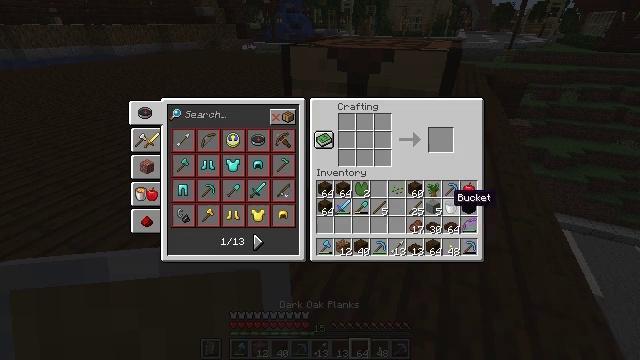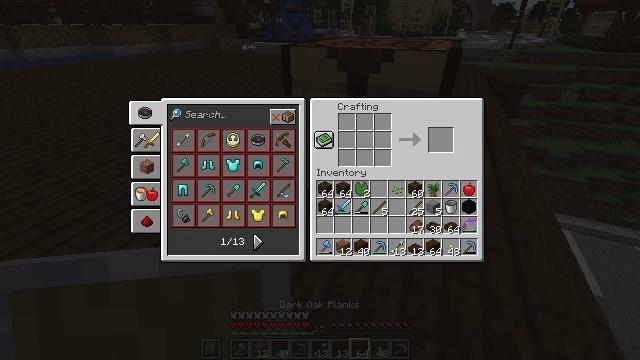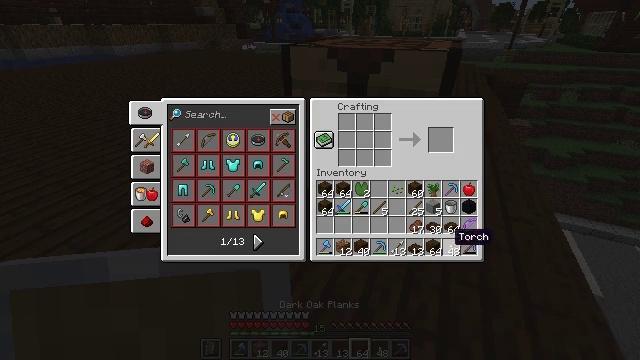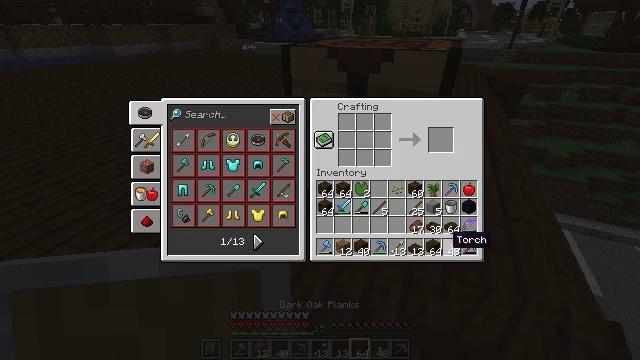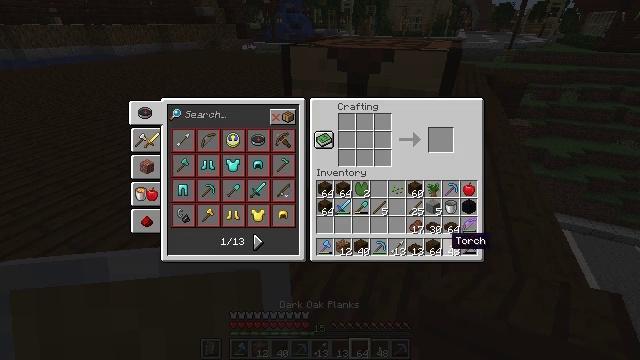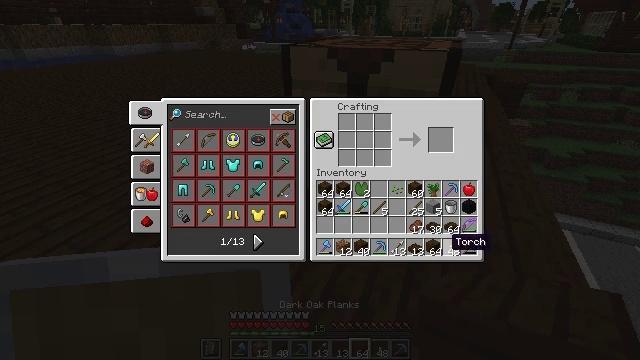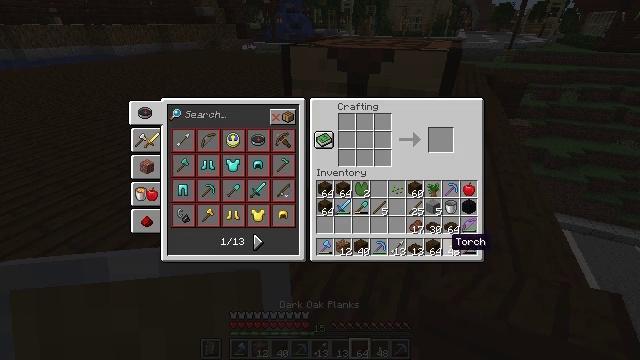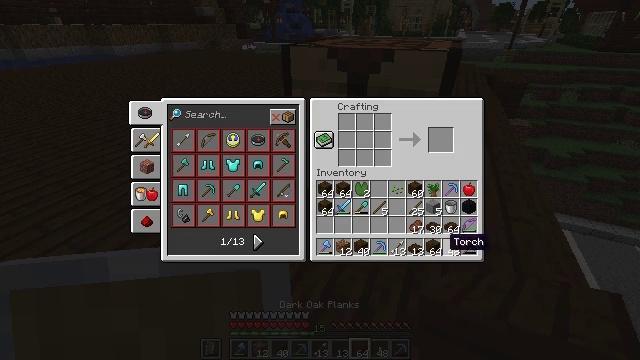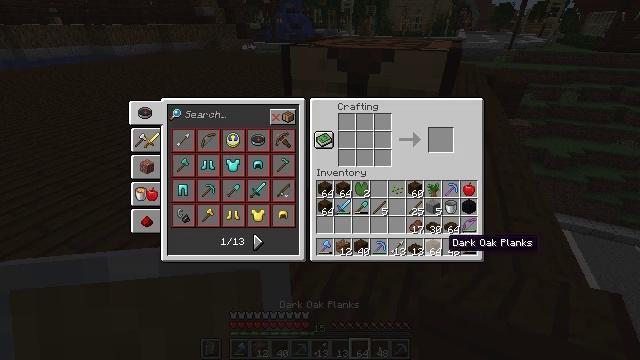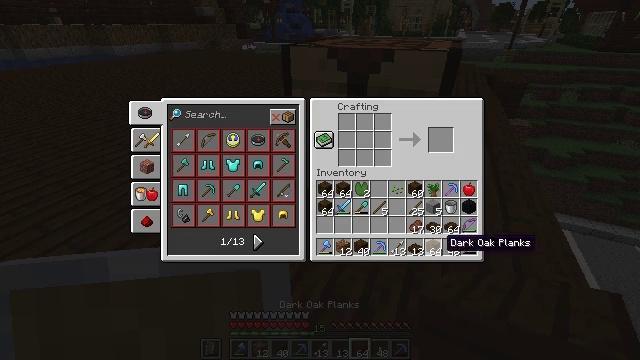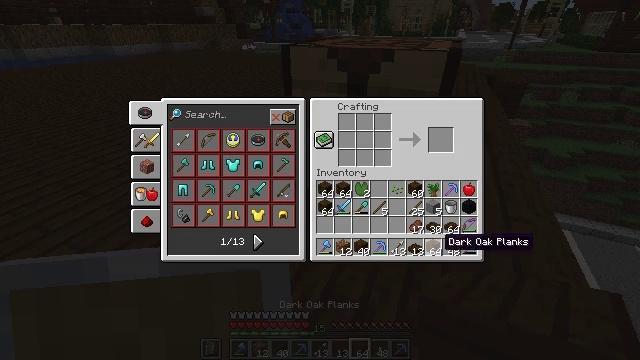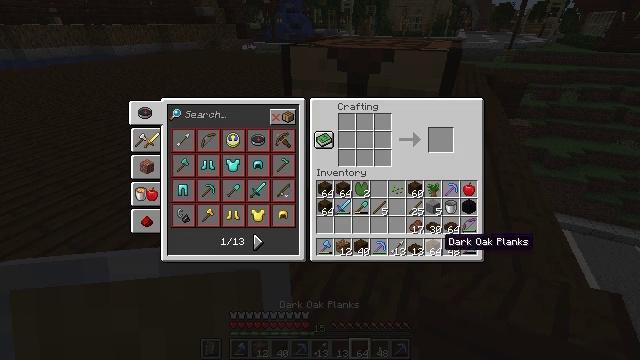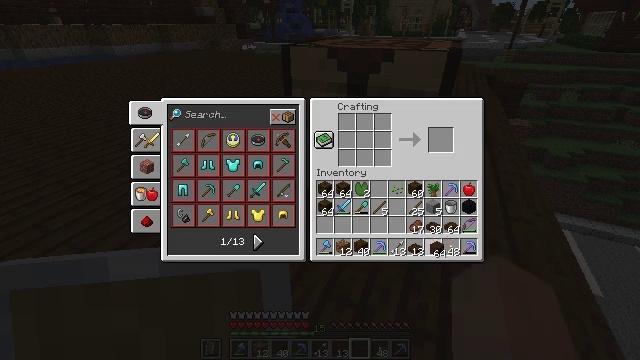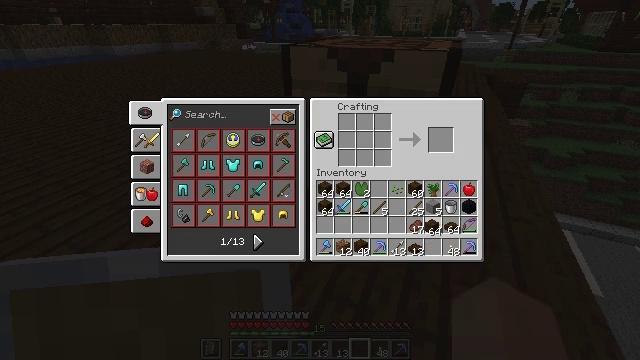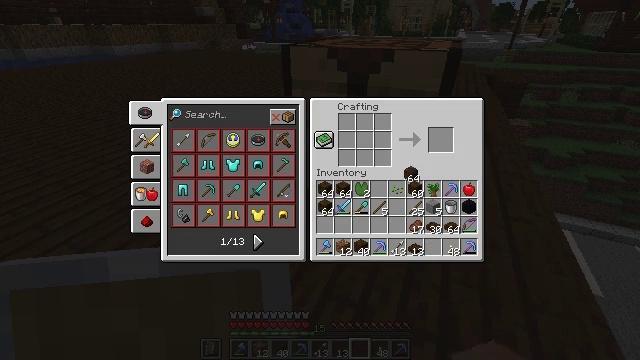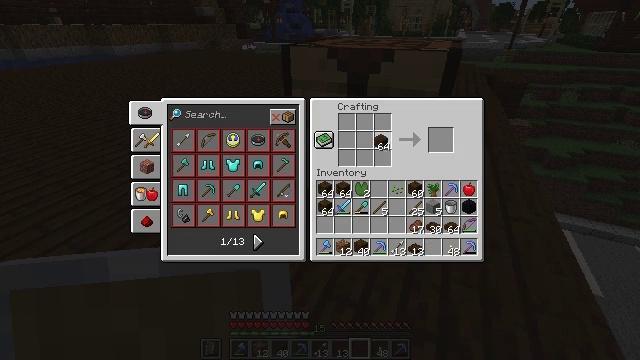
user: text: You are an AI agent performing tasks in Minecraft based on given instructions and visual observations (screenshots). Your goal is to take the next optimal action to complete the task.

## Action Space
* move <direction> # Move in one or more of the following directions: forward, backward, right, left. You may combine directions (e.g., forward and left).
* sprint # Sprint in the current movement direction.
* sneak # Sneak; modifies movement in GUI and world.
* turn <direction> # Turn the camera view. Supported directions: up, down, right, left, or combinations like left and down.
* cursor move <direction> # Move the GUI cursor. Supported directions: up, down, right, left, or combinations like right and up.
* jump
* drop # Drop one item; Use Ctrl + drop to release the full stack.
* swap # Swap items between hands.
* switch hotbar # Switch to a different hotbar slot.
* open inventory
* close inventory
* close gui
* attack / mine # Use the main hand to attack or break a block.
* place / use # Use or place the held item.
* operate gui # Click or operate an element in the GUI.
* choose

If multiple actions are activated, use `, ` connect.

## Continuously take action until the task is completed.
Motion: motion action
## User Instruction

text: Use dark oak planks to craft dark oak stairs on the crafting table.
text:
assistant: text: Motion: sneak, cursor move down, open gui
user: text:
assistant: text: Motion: sneak, cursor move down
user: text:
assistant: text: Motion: no_op
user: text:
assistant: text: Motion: no_op
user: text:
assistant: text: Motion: no_op
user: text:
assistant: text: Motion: no_op
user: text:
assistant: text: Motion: no_op
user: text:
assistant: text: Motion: no_op
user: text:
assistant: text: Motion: no_op
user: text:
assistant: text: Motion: no_op
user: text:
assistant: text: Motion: no_op
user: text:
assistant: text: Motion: operate gui
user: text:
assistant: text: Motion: cursor move up, operate gui
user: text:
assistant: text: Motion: cursor move left and up
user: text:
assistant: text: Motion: cursor move left and up
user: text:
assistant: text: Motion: cursor move left and up
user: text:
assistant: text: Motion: no_op
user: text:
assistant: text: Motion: no_op
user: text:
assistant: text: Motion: no_op
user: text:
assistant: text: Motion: no_op
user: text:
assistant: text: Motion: no_op
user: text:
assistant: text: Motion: no_op
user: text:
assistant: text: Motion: operate gui
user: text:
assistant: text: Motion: operate gui
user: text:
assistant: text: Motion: operate gui
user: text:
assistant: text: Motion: cursor move down, operate gui
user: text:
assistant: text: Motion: operate gui
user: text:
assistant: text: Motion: cursor move left and down, operate gui
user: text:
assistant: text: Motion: operate gui
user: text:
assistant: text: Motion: operate gui